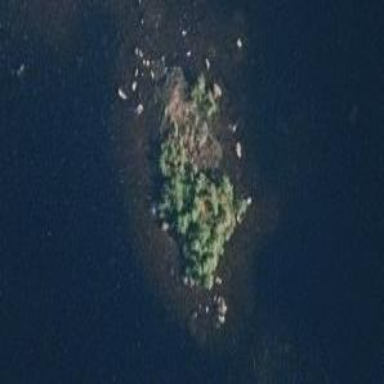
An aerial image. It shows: Islet.